Question: I'm trying to correlate how the Android XML looks versus creating it programmatically and I'm failing miserably. I've read several references stating that the type for the LayoutParams for the View must be equal to those of the parent, but I'm just not grokking it.
Given the following XML, how would I re-create this programmatically?
'''
<TableRow
android:layout_height="fill_parent"
android:layout_width="fill_parent"
android:layout_gravity="center_vertical"
>
<LinearLayout
android:layout_height="wrap_content"
android:layout_width="fill_parent"
android:layout_gravity="center_vertical"
android:paddingTop="3dp"
android:orientation="vertical"
>
<EditText
android:padding="2dp"
android:layout_width="100dp"
android:layout_height="35dp"
android:layout_column="0"
android:layout_weight="1"
android:layout_gravity="center_vertical"
android:textSize="15dp"
android:numeric="integer"
/>
</LinearLayout>
<LinearLayout
android:layout_height="35dp"
android:layout_width="fill_parent"
android:layout_weight="1"
android:layout_gravity="center_vertical"
android:padding="2dp"
android:orientation="vertical"
>
<CheckBox android:text="Check1"
android:layout_width="wrap_content"
android:layout_height="wrap_content"
android:layout_weight="1"
android:textSize="10sp"
android:background="@drawable/checkbox_background"
android:button="@drawable/checkbox"
android:textColor="@color/Gray"
/>
<CheckBox android:text="Check2"
android:layout_width="wrap_content"
android:layout_height="wrap_content"
android:layout_weight="1"
android:textSize="10sp"
android:background="@drawable/checkbox_background"
android:button="@drawable/checkbox"
android:textColor="@color/Gray"
/>
</LinearLayout>
'''
Here's what I've tried:
'''
// Get the TableLayout
TableLayout tl = (TableLayout)findViewById(R.id.score_table);
LayoutParams lp;
TableRow.LayoutParams tp;
// Create a TableRow and give it an ID
TableRow tr = new TableRow(this);
tr.setId(100);
tr.setLayoutParams(new TableRow.LayoutParams(
LayoutParams.FILL_PARENT, LayoutParams.WRAP_CONTENT));
LinearLayout ll0_1 = new LinearLayout(this);
// If the layout params of the child should be of
// the type of the parent this should be
// TableRow.LayoutParams?
tp = (TableRow.LayoutParams)tr.getLayoutParams();
tp.height = TableRow.LayoutParams.WRAP_CONTENT;
tp.width = TableRow.LayoutParams.FILL_PARENT;
tp.gravity = Gravity.CENTER_VERTICAL;
// TableRow.LayoutParams has no padding so this
// gets set on the LinearLayout?
ll0_1.setPadding(0,3,0,0);
ll0_1.setLayoutParams(tp);
tr.addView(ll0_1);
EditText et0 = new EditText(this);
et0.setId(100);
et0.setInputType(InputType.TYPE_CLASS_NUMBER);
// Same as above; LP set to type of parent
lp = new LinearLayout.LayoutParams(LayoutParams.FILL_PARENT,
LayoutParams.WRAP_CONTENT, 1f);
lp.height = 35;
lp.width = 100;
// Same as above; the parent's type doesn't have
// these attributes
et0.setTextSize(TypedValue.COMPLEX_UNIT_SP, 15);
et0.setPadding(0, 3, 0, 0);
et0.setLayoutParams(lp);
ll0_1.addView(et0);
LinearLayout ll0_2 = new LinearLayout(this);
ll0_2.setOrientation(LinearLayout.VERTICAL);
tr.addView(ll0_2);
CheckBox cb0_1 = new CheckBox(this);
cb0_1.setTextSize(10f);
cb0_1.setTextColor(Color.GRAY);
cb0_1.setBackgroundResource(R.drawable.checkbox_background);
cb0_1.setButtonDrawable(R.drawable.checkbox);
cb0_1.setText("Nil");
ll0_2.addView(cb0_1);
CheckBox cb0_2 = new CheckBox(this);
cb0_2.setTextSize(10f);
cb0_2.setTextColor(Color.GRAY);
cb0_2.setBackgroundResource(R.drawable.checkbox_background);
cb0_2.setButtonDrawable(R.drawable.checkbox);
cb0_2.setText("10fer");
ll0_2.addView(cb0_2);
// Duplicate code removed for brevity
//...
// Add the TableRow to the TableLayout
tl.addView(tr, new TableLayout.LayoutParams(
LayoutParams.FILL_PARENT, LayoutParams.FILL_PARENT));
'''
There is no error, but it does not match the XML. Instead, it looks like this:

The first one is from the XML, the second one is my attempt at reproducing it programmatically.
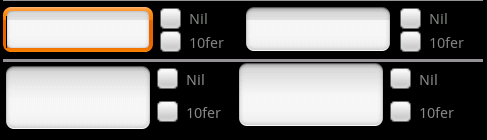
Answer: LayoutInflater is the easiest way :
'''
public View myView(){
View v;
LayoutInflater inflater = (LayoutInflater)getBaseContext().getSystemService(Context.LAYOUT_INFLATER_SERVICE);
v = inflater.inflate(R.layout.myview, null);
TextView text1 = (TextView) v.findViewById(R.id.dolphinTitle);
Button btn1 = (Button) v.findViewById(R.id.dolphinMinusButton);
TextView text2 = (TextView) v.findViewById(R.id. dolphinValue);
Button btn2 = (Button) v.findViewById(R.id. dolphinPlusButton);
return v;
}
'''